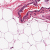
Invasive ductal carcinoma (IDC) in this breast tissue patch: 0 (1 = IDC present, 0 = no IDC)